Aerial crown-view tile of a tropical tree (Barro Colorado Island, Panama), acquired 20250512:
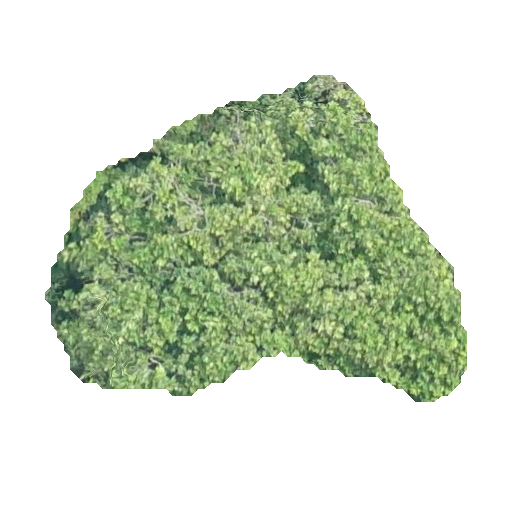
Species: Anacardium excelsum
GBIF accepted scientific name: Anacardium excelsum
Crown area: 137.556 m²